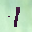
Label: 1